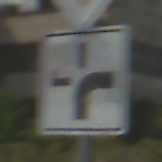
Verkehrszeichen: VerlaufVorfahrtsstrasse3
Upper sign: Vorfahrtsstrasse
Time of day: Midday
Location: Outdoor (Suburban)
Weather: PartlyCloudy
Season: Summer
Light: Natural